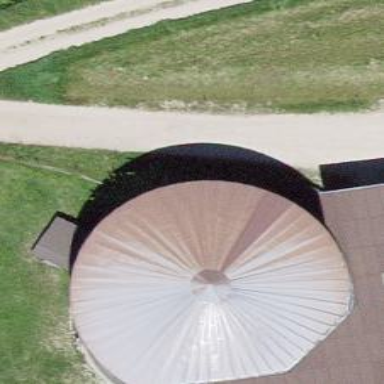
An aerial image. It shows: Silo building.